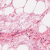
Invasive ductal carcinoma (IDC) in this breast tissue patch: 0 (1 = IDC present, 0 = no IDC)